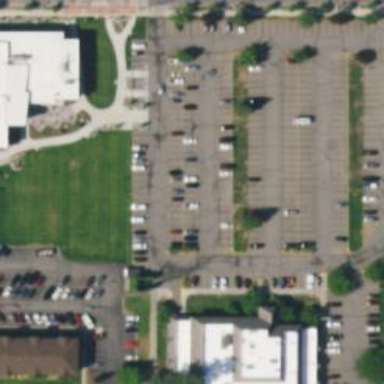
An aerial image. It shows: Parking area.